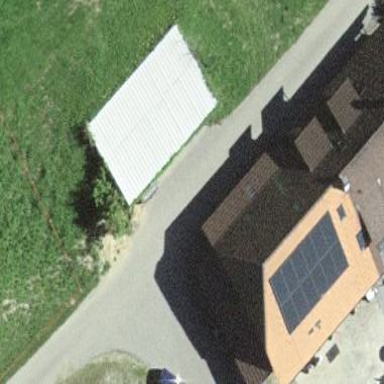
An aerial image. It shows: Shed building.